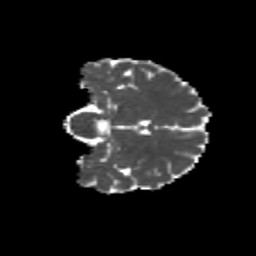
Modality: MD
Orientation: coronal
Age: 20
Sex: female
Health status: healthy
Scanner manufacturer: siemens
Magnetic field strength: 3 T
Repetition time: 8.6 s
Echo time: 0.095 s